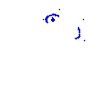
Particle: kaon